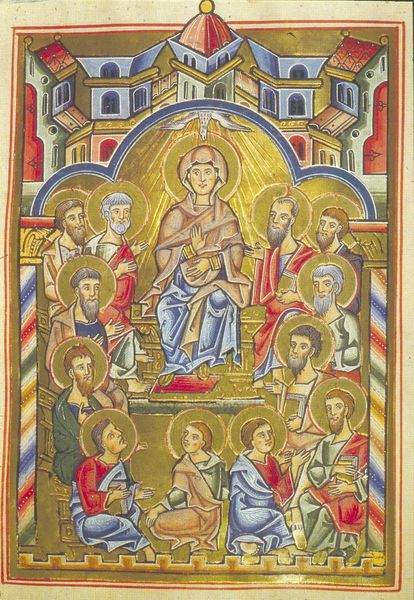
Titel: Landgrafenpsalter
Institution: Stuttgart, Würtembergische Landesbibliothek
Schlagwörter: blau, gott, hand, vogel, gelb, grün, kirchturm, sitzen, stadt, bunt, fenster, frau, licht, säule, säulen, tür, gebäude, rot, gespräch, bart, bibel, blicke, rahmen, taube, hände, häuser, kirche, gewand, gold, drei, kind, turm, perspektive, hart, dächer, baby, thron, stil, bauch, zinnen, buch, türme, strahlen, heiligenschein, nimbus, jesus, segen, heilige, abendmahl, jünger, heilig, maria, madonna, ikone, heiligenbild, apostel, heiliger geist, buchmalerei, pantokrator, thon, heilihe, 12